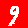
Digit: 9